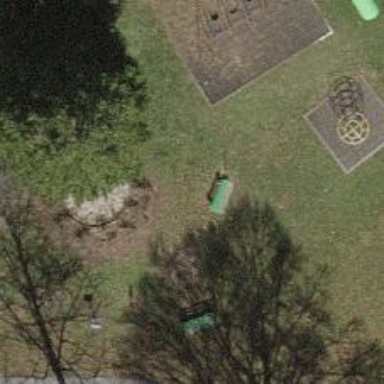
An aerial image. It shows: Playground featuring seesaw with horse theme.